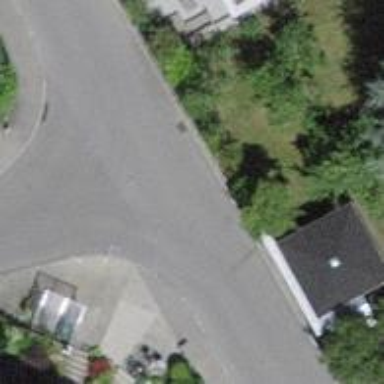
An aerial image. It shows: Residential road with asphalt surface. Sidewalk is present on the left side.